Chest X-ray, PA view. Patient: 24 years old, sex F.
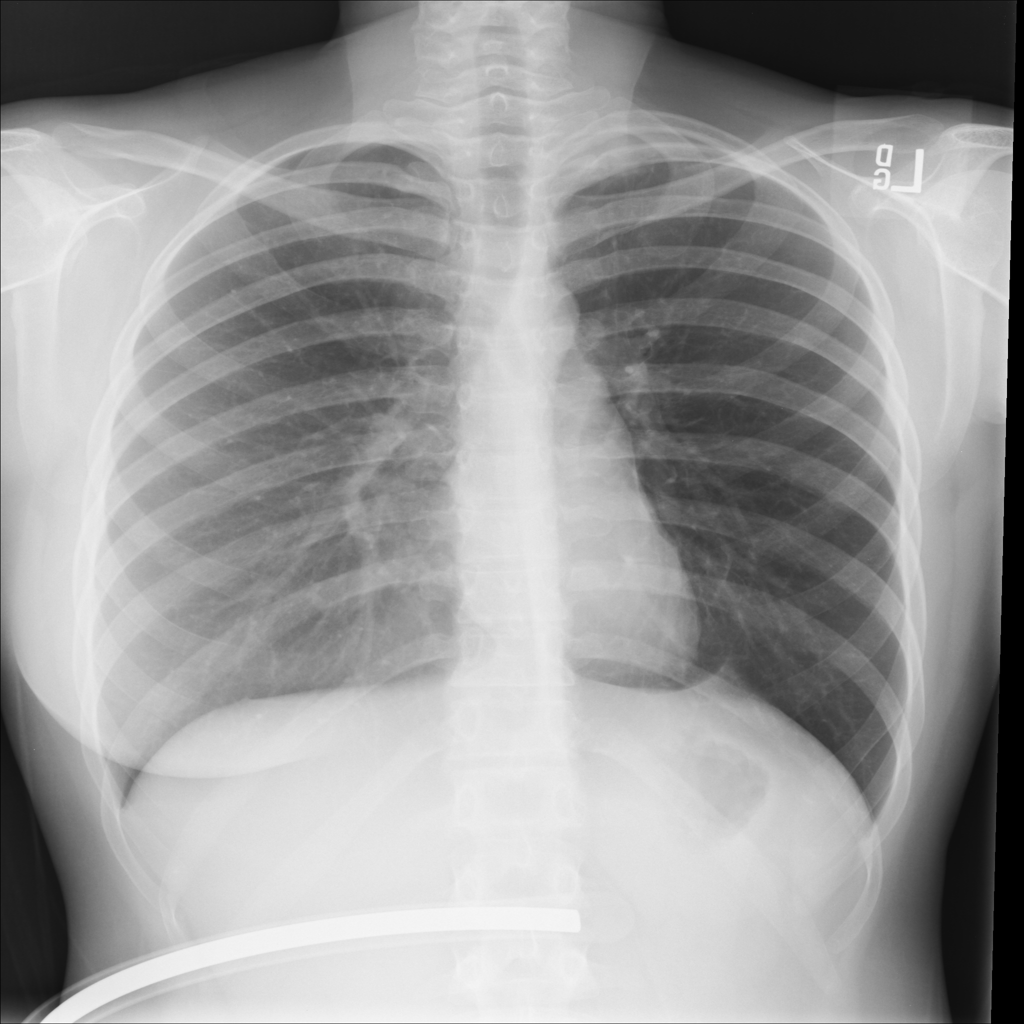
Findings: No Finding